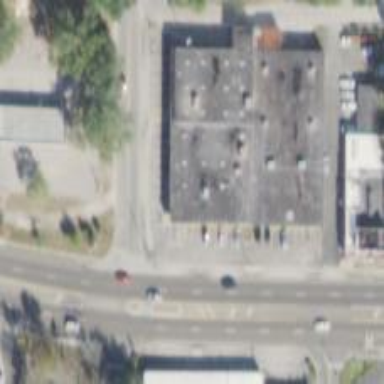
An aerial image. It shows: Building.